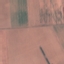
Land use / land cover class: AnnualCrop